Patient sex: M
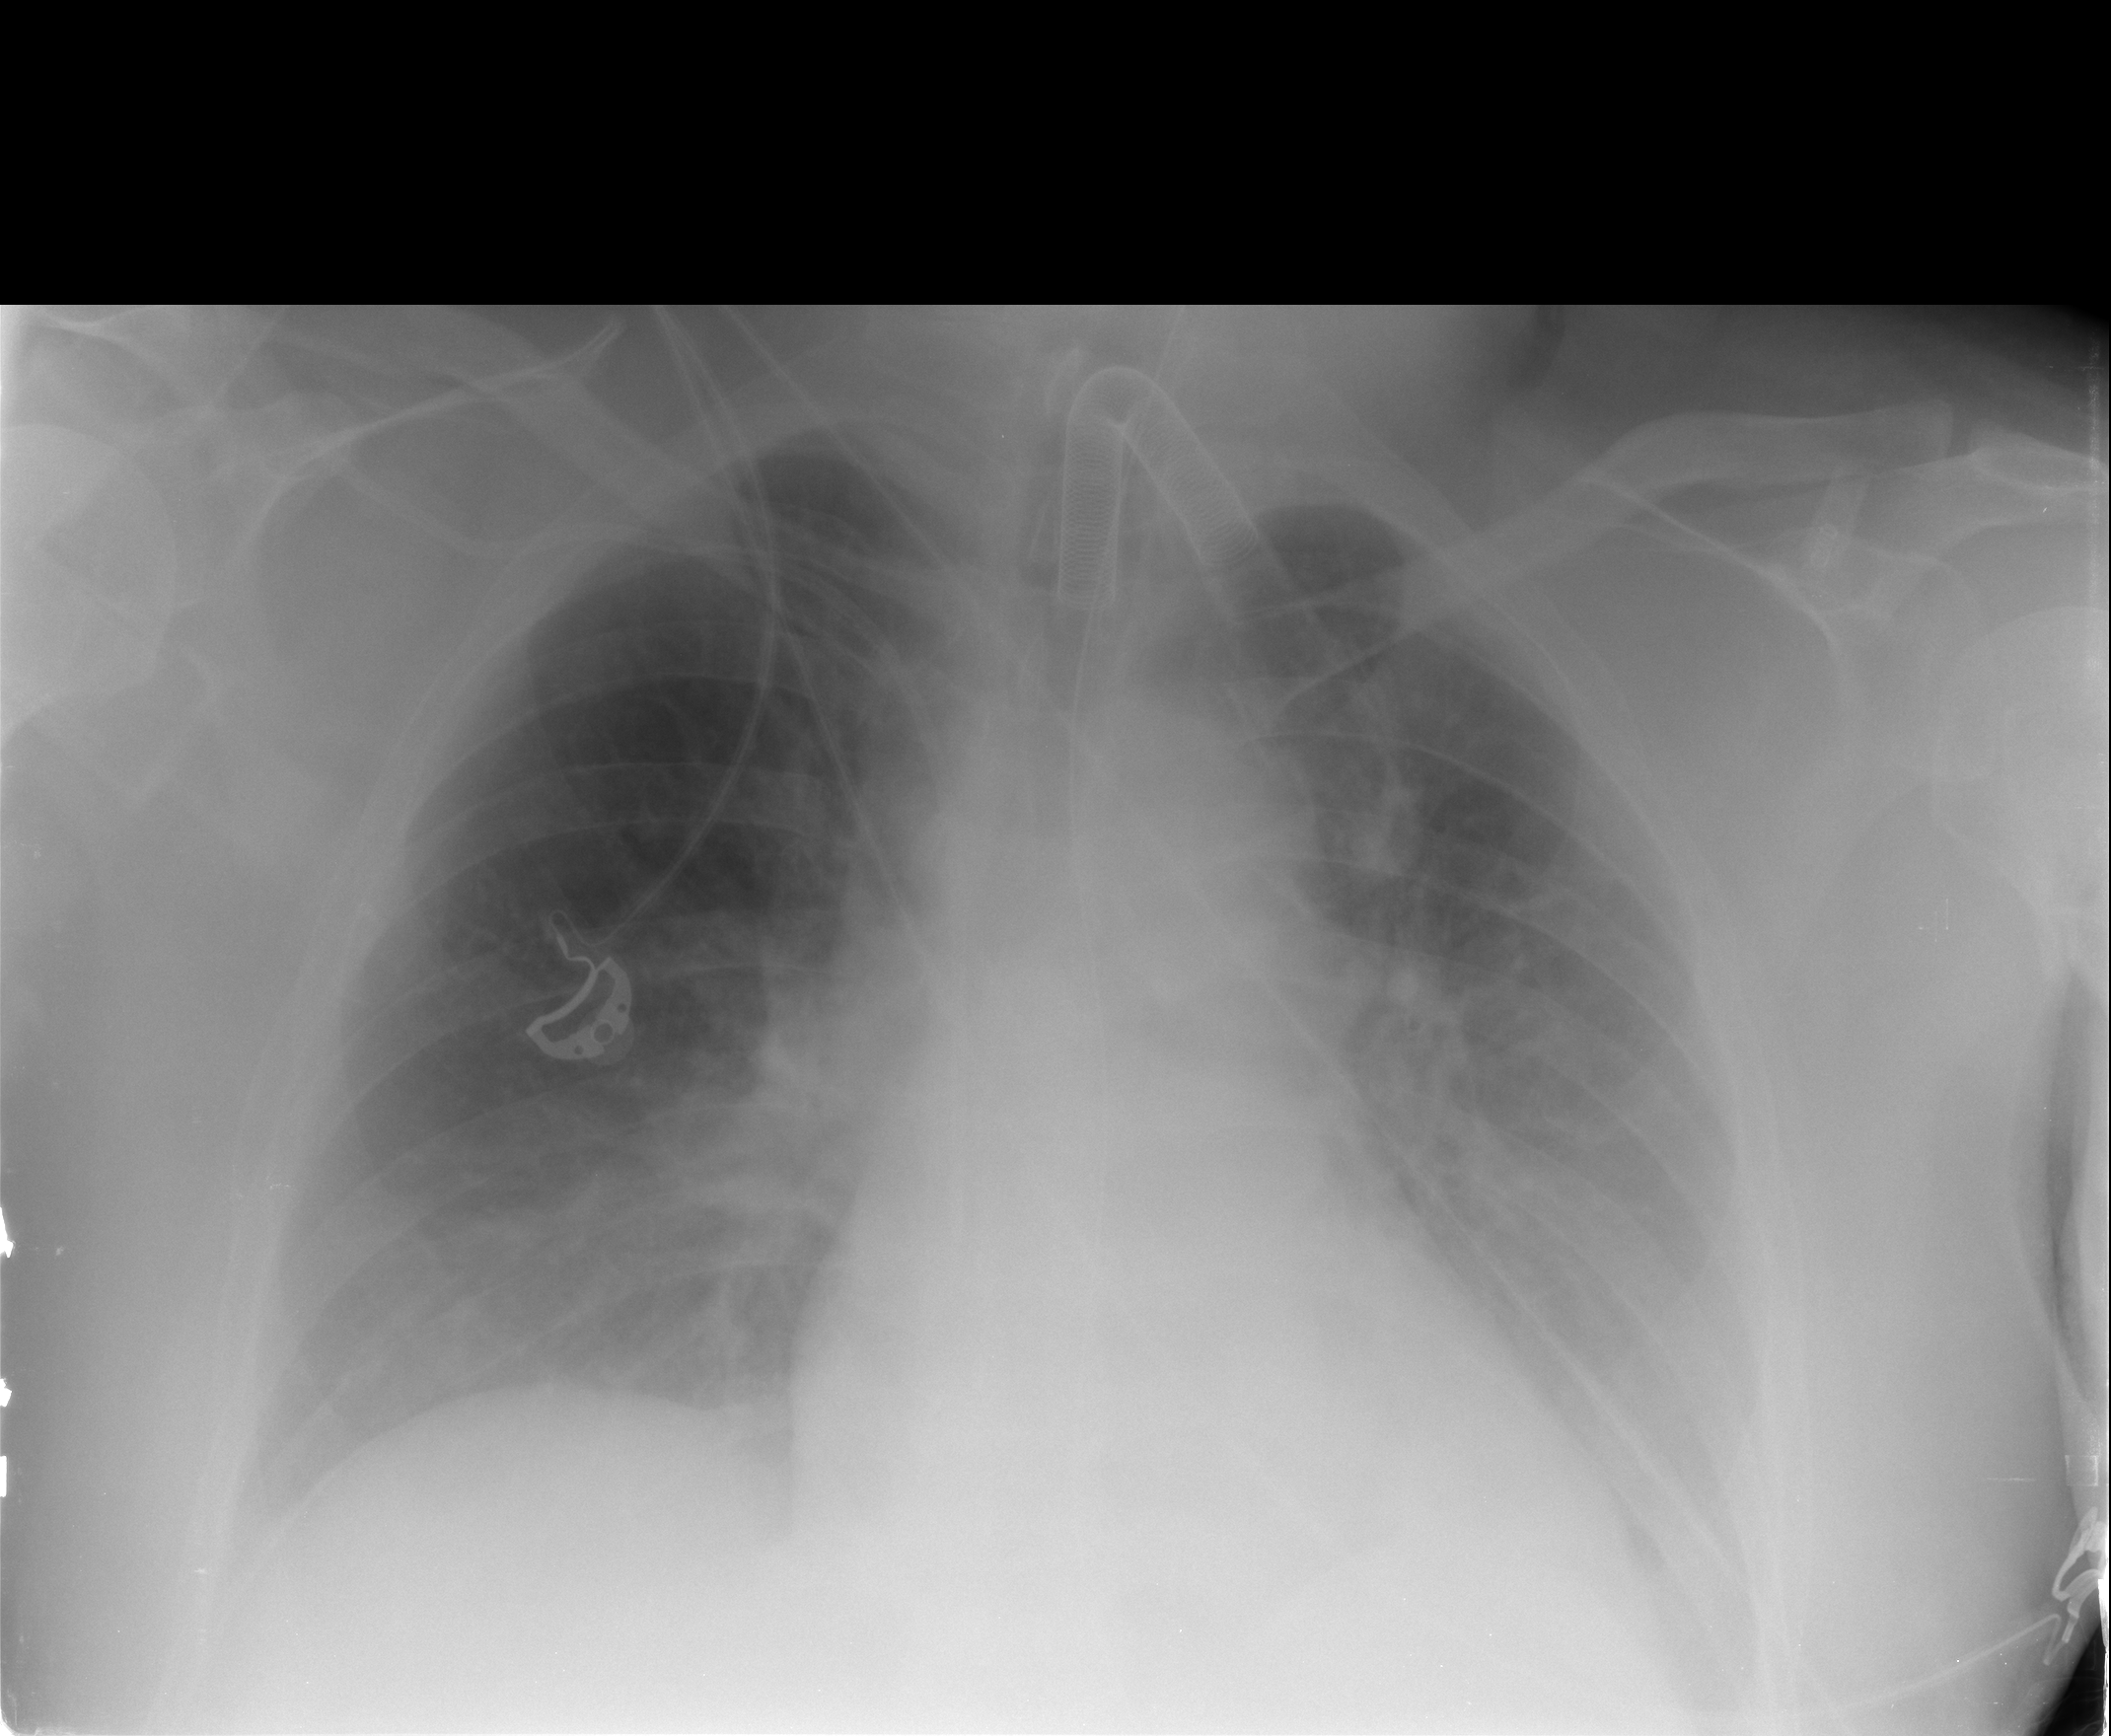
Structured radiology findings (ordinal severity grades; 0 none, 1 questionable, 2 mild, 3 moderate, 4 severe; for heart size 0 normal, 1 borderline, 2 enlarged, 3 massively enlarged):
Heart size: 1
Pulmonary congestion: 1
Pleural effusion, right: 0
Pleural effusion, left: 2
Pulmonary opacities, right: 0
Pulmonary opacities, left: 0
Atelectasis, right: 0
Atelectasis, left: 2